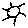
Label: sun